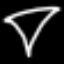
Label: diamond